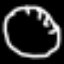
Label: clock